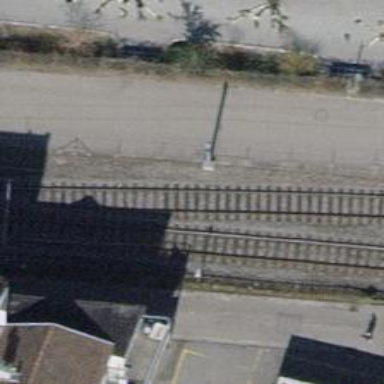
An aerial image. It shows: Solitary milestone along the railway.